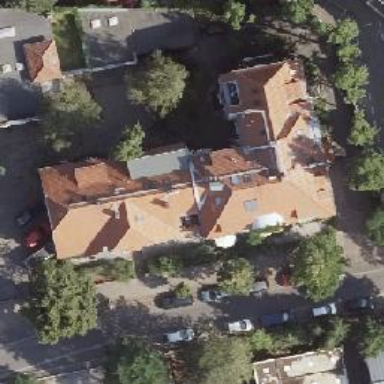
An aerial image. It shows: Part of building is shown in the image.